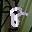
Label: 8